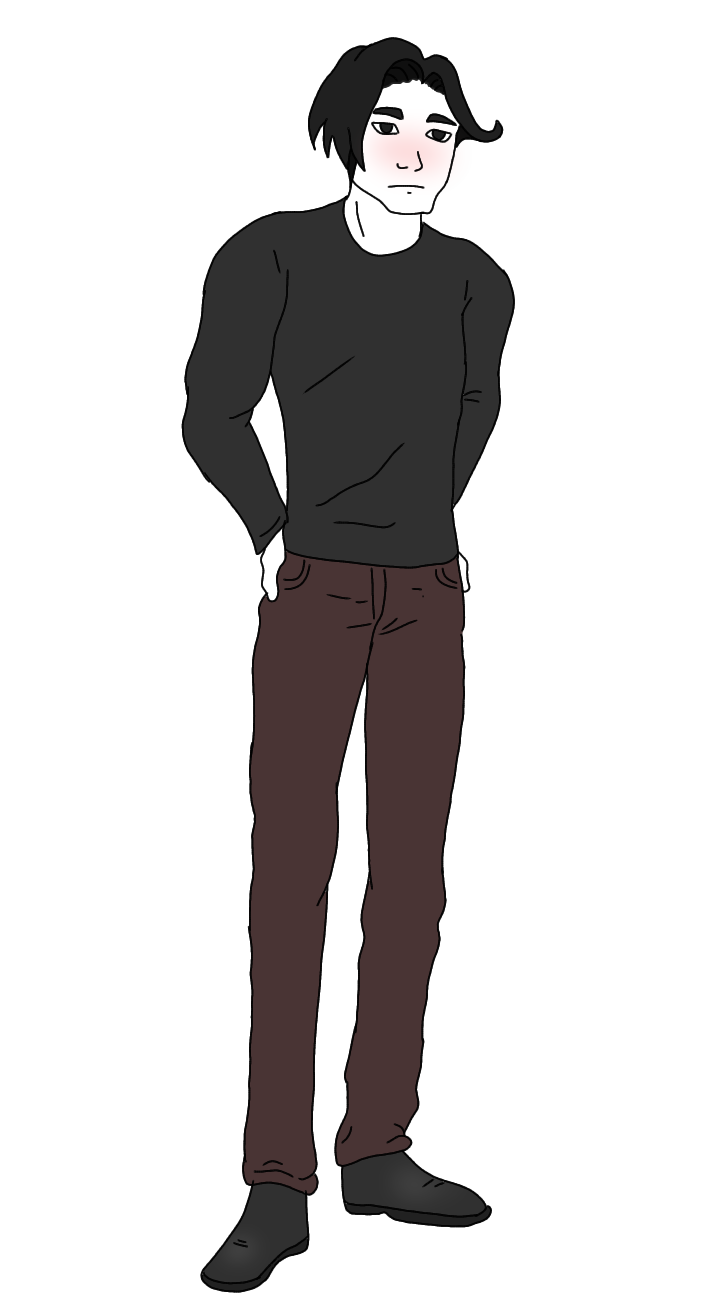
Label: 5_Trad_Boywife